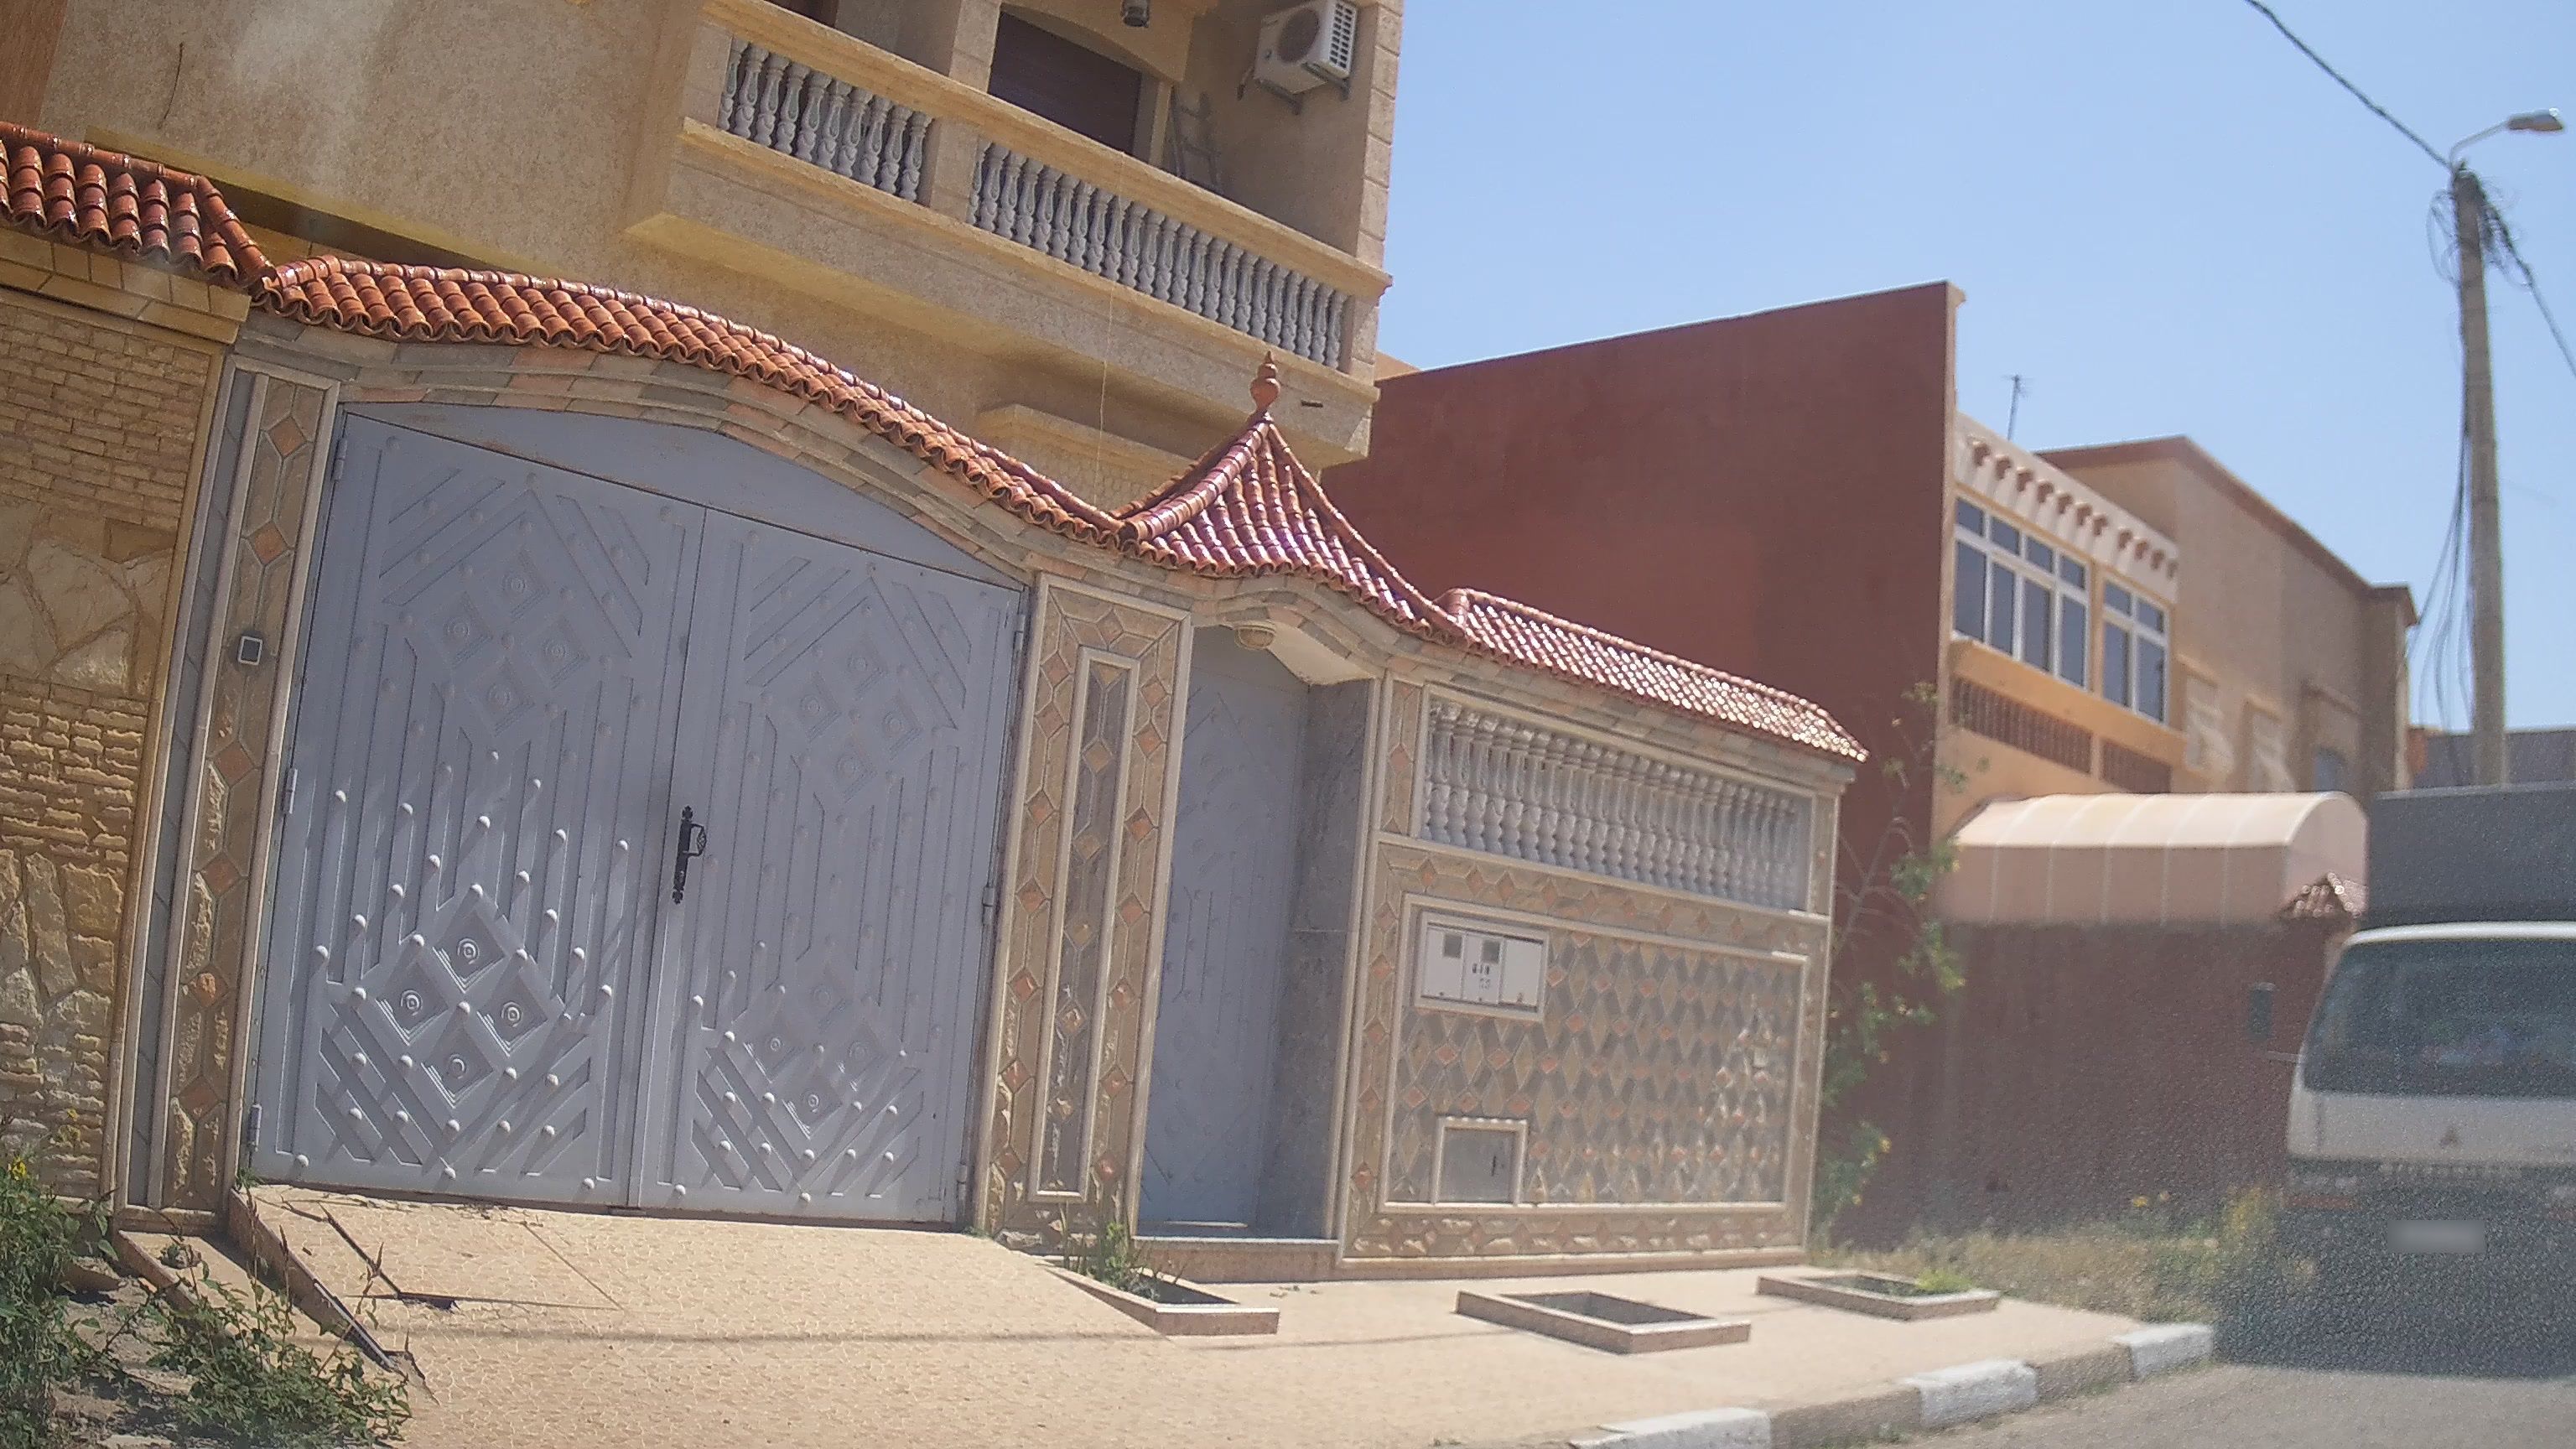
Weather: clear
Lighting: day
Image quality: good
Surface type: walking surface
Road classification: residential, track
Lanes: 2.0
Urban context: urban centre
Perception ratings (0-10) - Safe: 4.03, Lively: 3.44, Beautiful: 2.14, Boring: 5.27, Depressing: 7.55, Wealthy: 1.95